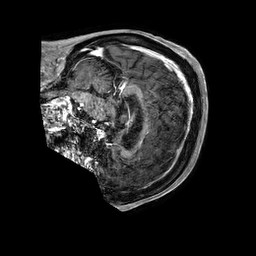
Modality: T1w
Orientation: sagittal
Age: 78
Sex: female
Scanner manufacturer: philips
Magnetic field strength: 3 T
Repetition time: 0.006667 s
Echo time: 0.002986 s